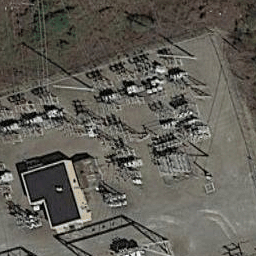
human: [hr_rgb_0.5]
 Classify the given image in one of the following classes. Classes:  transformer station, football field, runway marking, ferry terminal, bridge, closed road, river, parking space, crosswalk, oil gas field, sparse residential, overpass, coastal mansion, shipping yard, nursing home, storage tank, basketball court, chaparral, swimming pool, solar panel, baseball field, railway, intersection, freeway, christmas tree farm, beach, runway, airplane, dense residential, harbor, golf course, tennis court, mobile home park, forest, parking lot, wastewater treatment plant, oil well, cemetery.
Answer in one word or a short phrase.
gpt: transformer station